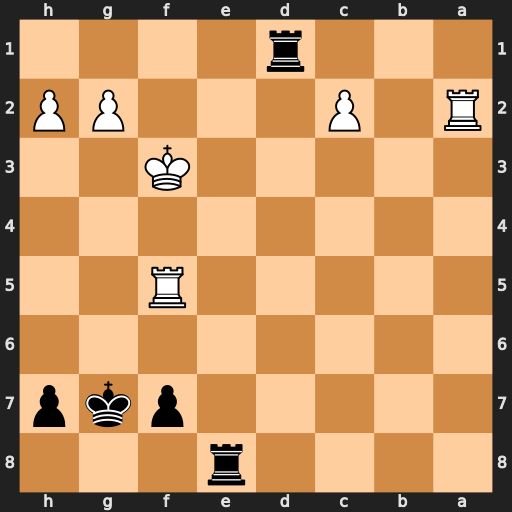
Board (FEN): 4r3/5pkp/8/5R2/8/5K2/R1P3PP/3r4
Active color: b
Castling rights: -
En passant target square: -
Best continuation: Rf1+ Kg3 Rxf5